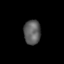
Tissue: lung
Cell type: Epithelial cells
Senescence score: 0.2306
Nuclear area (px): 404
Mean DAPI intensity: 93.903